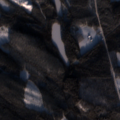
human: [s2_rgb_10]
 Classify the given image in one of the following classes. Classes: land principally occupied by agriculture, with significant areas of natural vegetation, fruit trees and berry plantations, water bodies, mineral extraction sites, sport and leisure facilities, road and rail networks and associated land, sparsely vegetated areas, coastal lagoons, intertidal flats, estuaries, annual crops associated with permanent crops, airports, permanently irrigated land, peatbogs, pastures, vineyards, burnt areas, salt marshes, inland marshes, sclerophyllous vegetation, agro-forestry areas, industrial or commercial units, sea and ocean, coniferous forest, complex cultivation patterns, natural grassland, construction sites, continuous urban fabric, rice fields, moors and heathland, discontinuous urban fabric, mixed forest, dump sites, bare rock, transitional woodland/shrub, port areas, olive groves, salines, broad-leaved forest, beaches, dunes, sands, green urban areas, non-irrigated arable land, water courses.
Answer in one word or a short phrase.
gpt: coniferous forest, mixed forest, transitional woodland/shrub